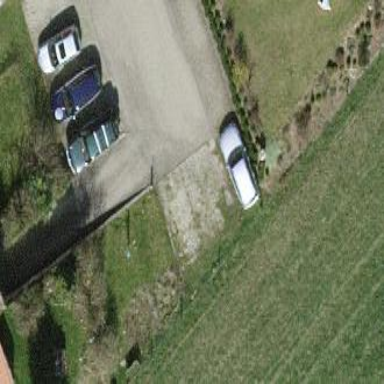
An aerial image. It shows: Street-side parking area.